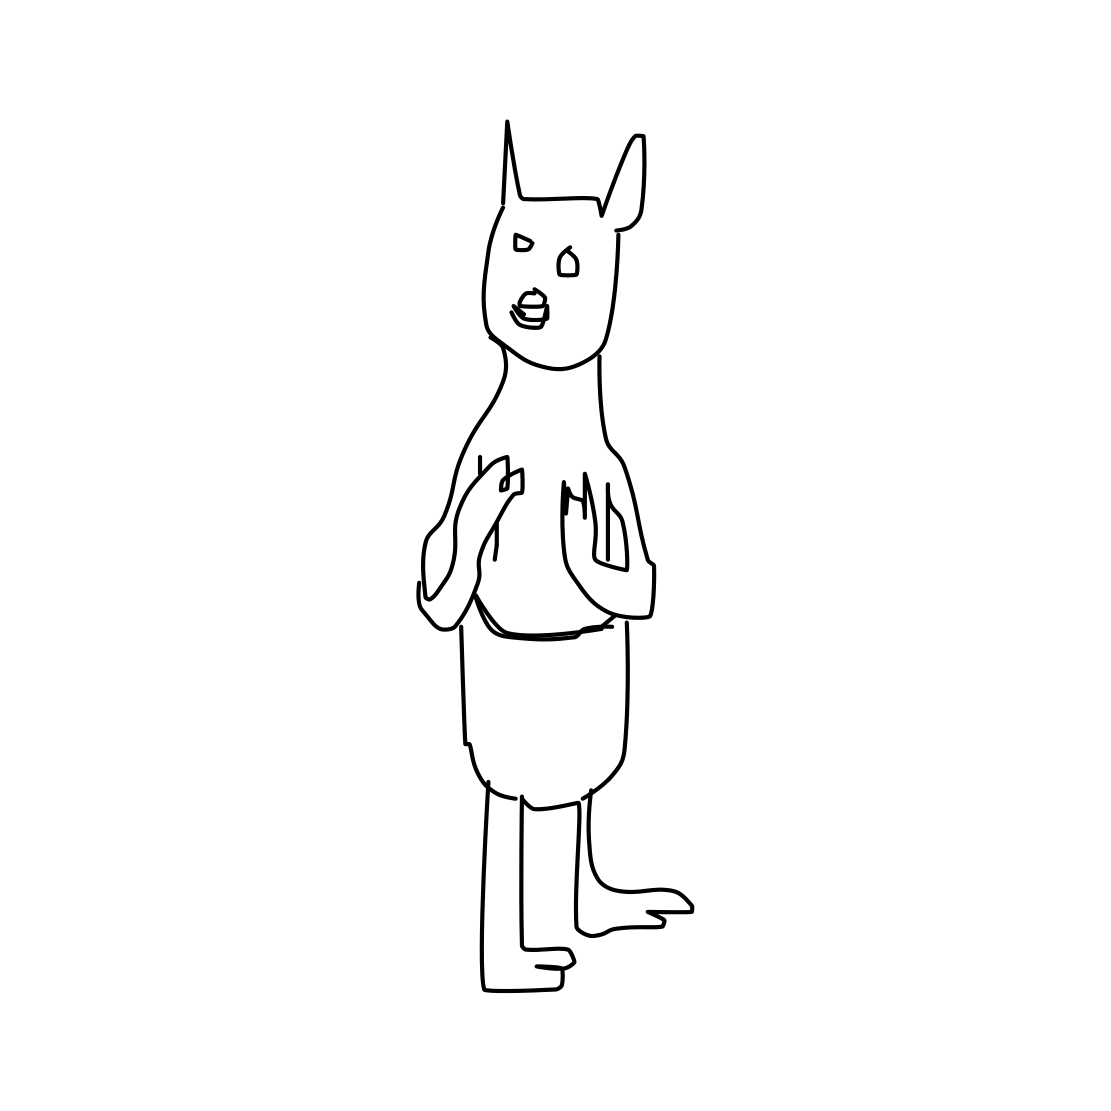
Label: kangaroo